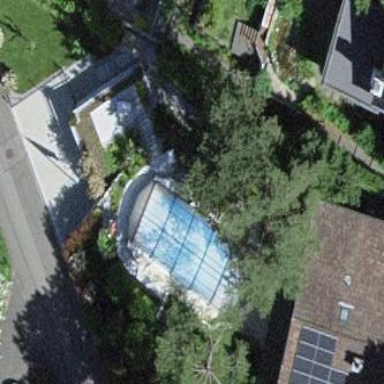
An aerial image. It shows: Swimming pool located in leisure land.